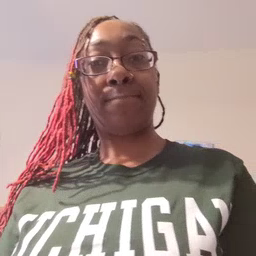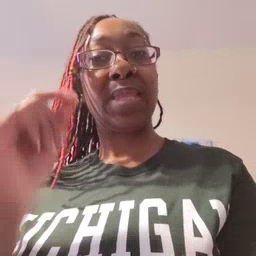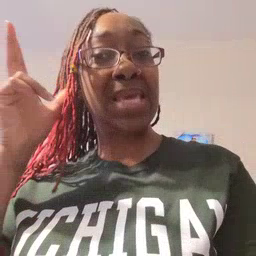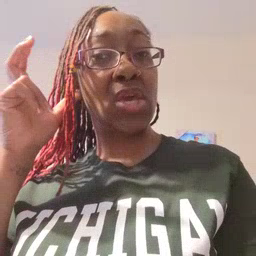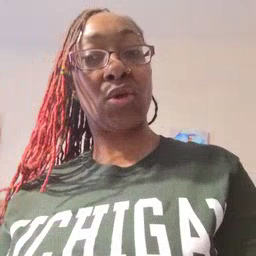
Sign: hear